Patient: sex M, age 83
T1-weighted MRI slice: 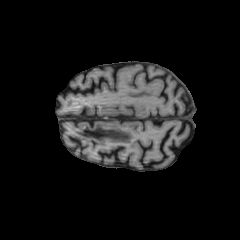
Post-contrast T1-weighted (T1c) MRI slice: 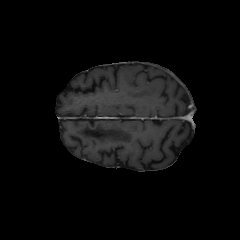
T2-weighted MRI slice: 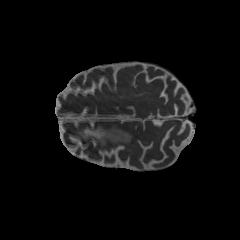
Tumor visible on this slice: no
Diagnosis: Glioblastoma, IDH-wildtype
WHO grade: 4